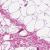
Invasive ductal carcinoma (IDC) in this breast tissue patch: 0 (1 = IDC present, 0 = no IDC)